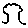
Label: tree